I will show an image sequence of human cooking. I have annotated the images with numbered circles. Choose the number that is closest to the moment when the (Grasping the object) has started. You are a five-time world champion in this game. Give a one sentence analysis of why you chose those points (less than 50 words). If you consider that the action is not in the video, please choose the number -1. Provide your answer at the end in a json file of this format: {"points": []}
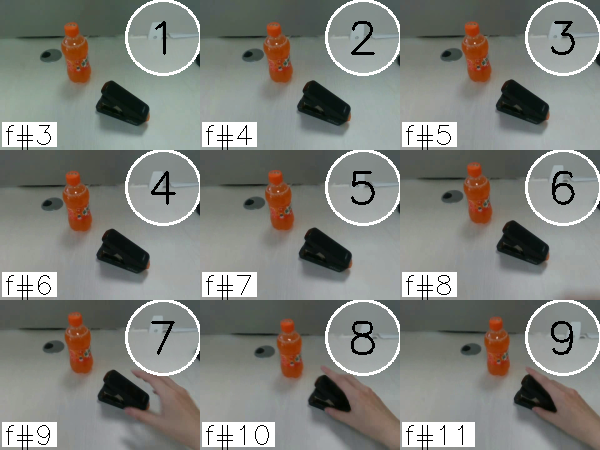
Frame 9 shows the clearest moment of hand-object contact.
{"points": [9]}